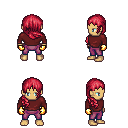
a pixel art fantasy rpg character, male body template, human, tanned skin, maroon long-sleeve shirt, magenta pants, ruby red right-swept hairstyle, gold gloves, four views (front, back, left, right), 2x2 character sprite sheet, small pixel art, hard edges, no anti-aliasing